Aerial crown-view tile of a tropical tree (Barro Colorado Island, Panama), acquired 20241014:
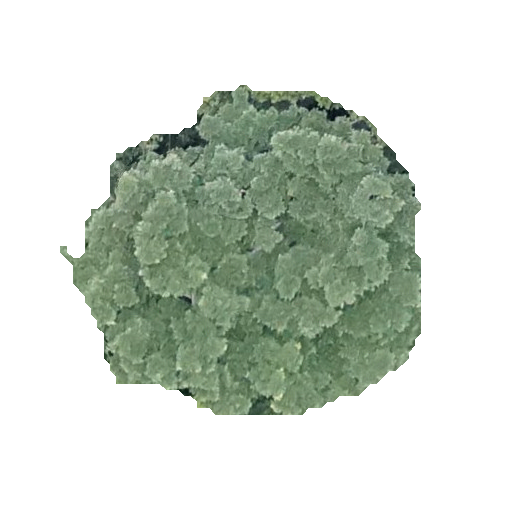
Species: Ficus insipida
GBIF accepted scientific name: Ficus insipida
Crown area: 136.228 m²